Question: I'm using node sorting to determine pages within a subfolder in Jekyll. This image shows my folder structure:

So let's say I have a page at <URL>. Navigating to this page would show the class 'on' added to that link. That works fine.
Where I'm running into trouble is when I navigate to a page such as <URL>. When I navigate to that page, 'index' AND 'features' have the 'on' class added to them. Any insight as to how to filter that out with Liquid?
'''
<div class="content_nav">
<ul class="content_nav">
{% assign sorted_pages = site.pages | sort: 'weight' %}
{% for node in sorted_pages %}
{% if node.title != nil and node.url != '/' %}
{% capture nodediff %}{{ page.url | remove:node.url }}{% endcapture %}
<li><a {% if nodediff != page.url %}class="on" {% endif %}href="{{node.url}}">{{node.title}}</a></li>
{% endif %}
{% endfor %}
<li style="float:right"><a class="brochured" href="javascript:void(0);" rel="#brochuredl">Brochure</a></li>
<li style="float:right"><a class="quoted" href="#">Get a Quote</a></li>
</ul>
</div>
'''
Thanks!
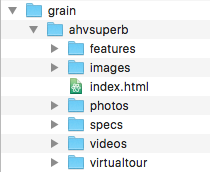
Answer: Your '{% capture nodediff %}{{ page.url | remove:node.url }}{% endcapture %}' then '{% if nodediff != page.url %}' are not returning expected page determination.
This will do the job :
'''
<div class="content-nav">
<ul class="content-nav">
{% assign sorted_pages = site.pages | sort: 'weight' %}
{% for node in sorted_pages %}
{% if node.title != nil and node.url != '/' %}
<li><a {% if node.url == page.url %}class="on" {% endif %}href="{{node.url}}">{{node.title}}</a></li>
{% endif %}
{% endfor %}
<li style="float:right"><a class="brochured" href="javascript:void(0);" rel="#brochuredl">Brochure</a></li>
<li style="float:right"><a class="quoted" href="#">Get a Quote</a></li>
</ul>
</div>
'''